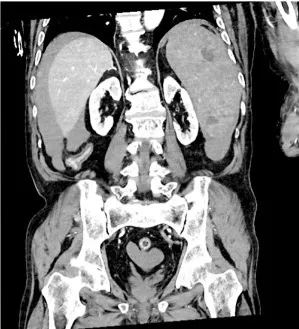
Enhanced CT scan reveals a large amount of fluid accumulation in the abdominal cavity. Multiple low-density nodules are visible within the spleen, accompanied by uneven density below the spleen. (A, B) Multiple low-density nodules are visible within the spleen.
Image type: radiology (ct)